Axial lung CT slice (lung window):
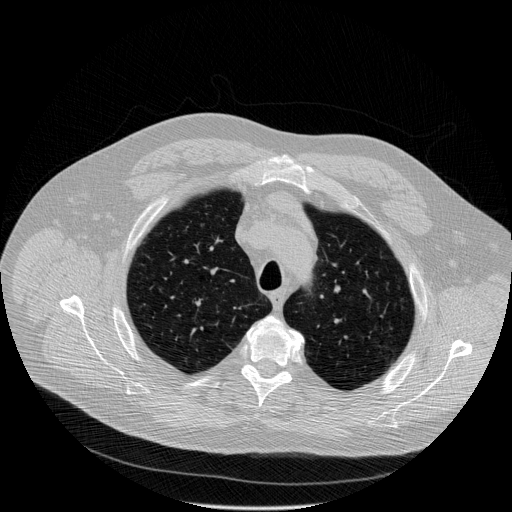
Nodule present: no